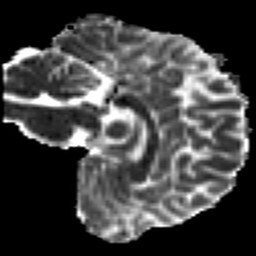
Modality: MD
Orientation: sagittal
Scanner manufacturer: siemens
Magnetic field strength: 3 T
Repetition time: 7.8 s
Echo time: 0.09 s